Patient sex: F
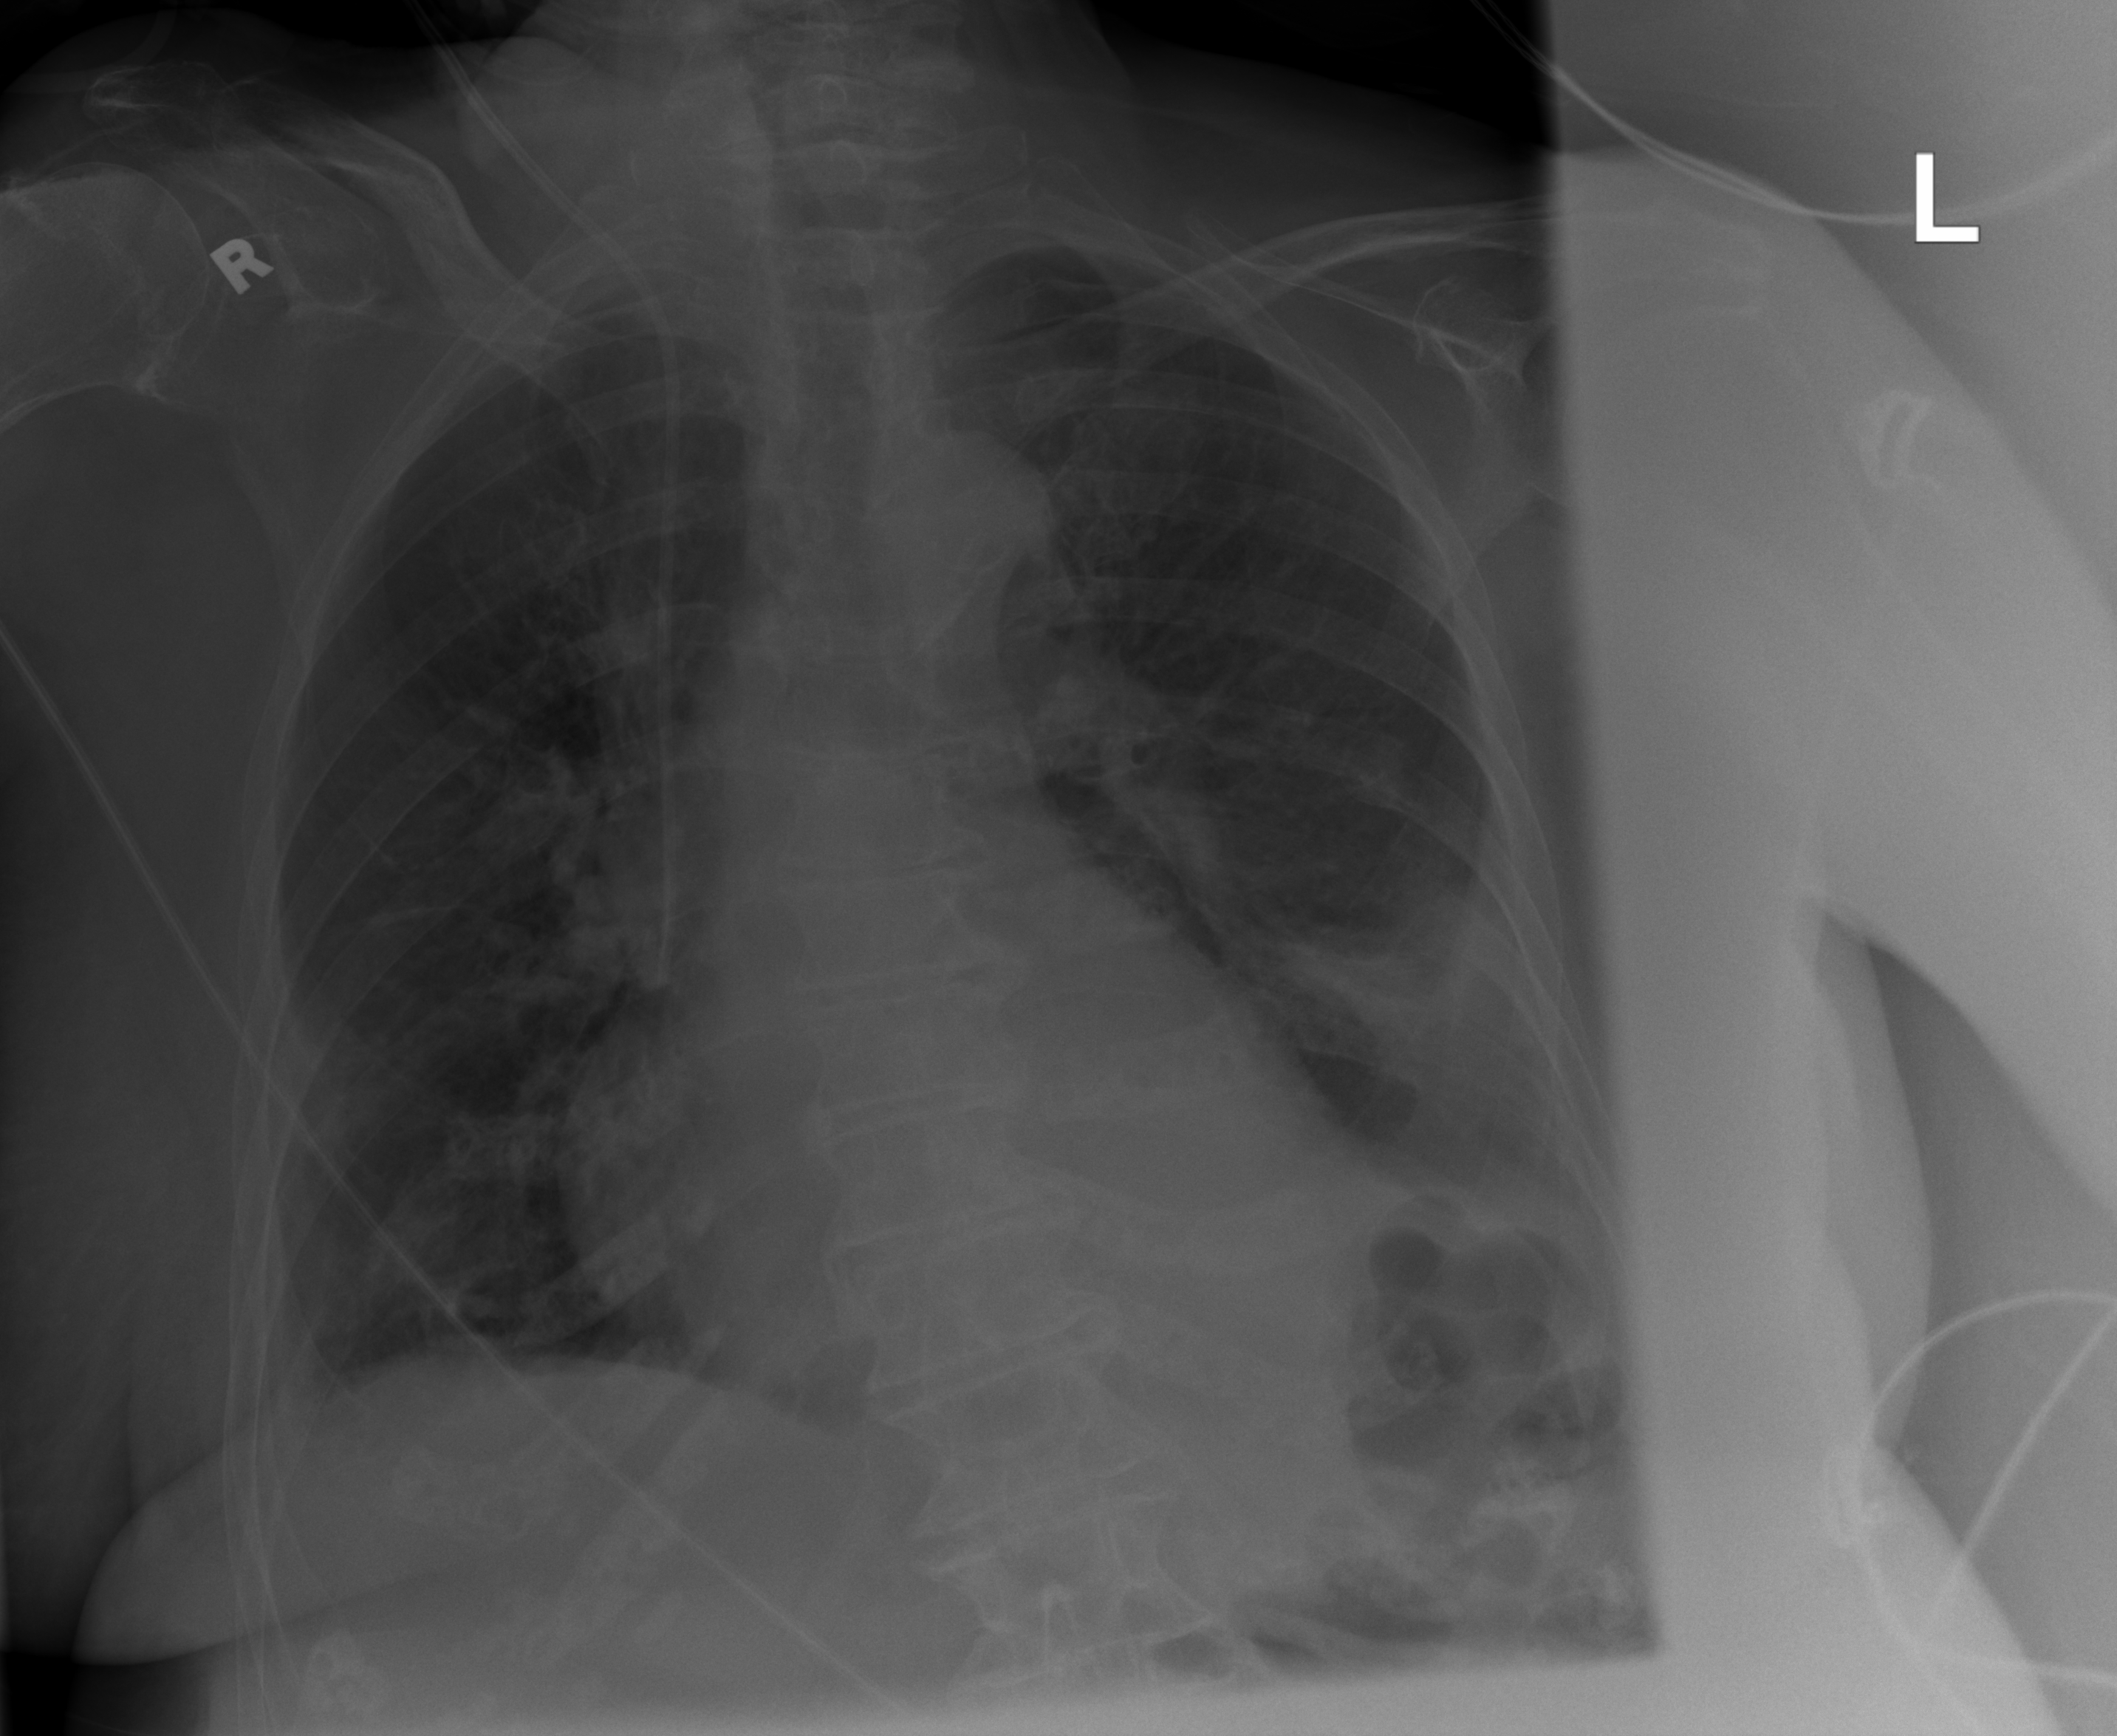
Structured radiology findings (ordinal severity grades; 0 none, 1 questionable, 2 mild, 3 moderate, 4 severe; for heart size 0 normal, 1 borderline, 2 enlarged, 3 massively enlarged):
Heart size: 1
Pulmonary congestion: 1
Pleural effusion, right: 2
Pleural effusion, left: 2
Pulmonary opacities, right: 2
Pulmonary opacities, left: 3
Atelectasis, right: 2
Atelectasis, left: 3